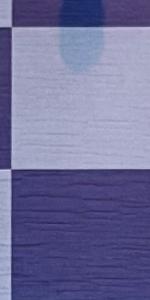
Label: Empty